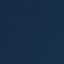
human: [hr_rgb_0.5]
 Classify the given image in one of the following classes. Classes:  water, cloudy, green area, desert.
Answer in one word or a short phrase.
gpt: water